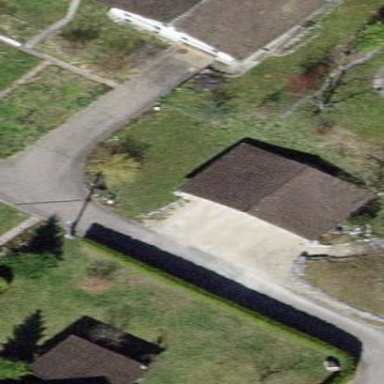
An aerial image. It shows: Garage.